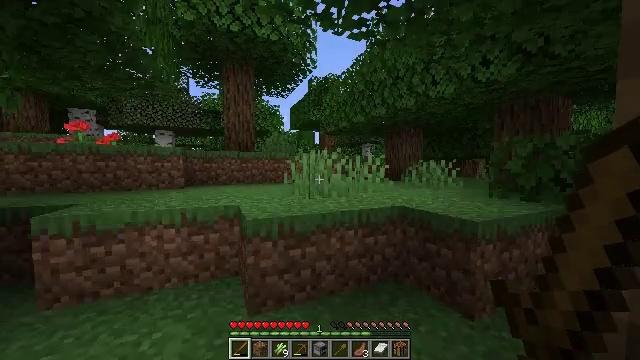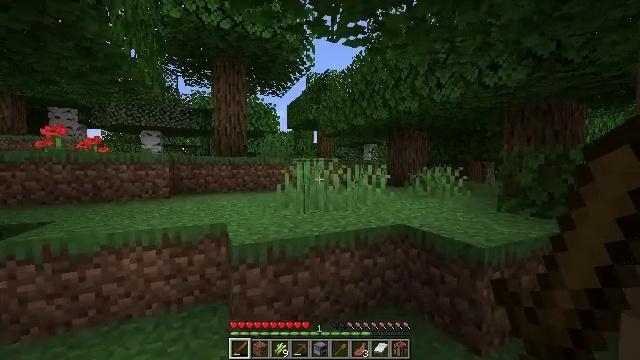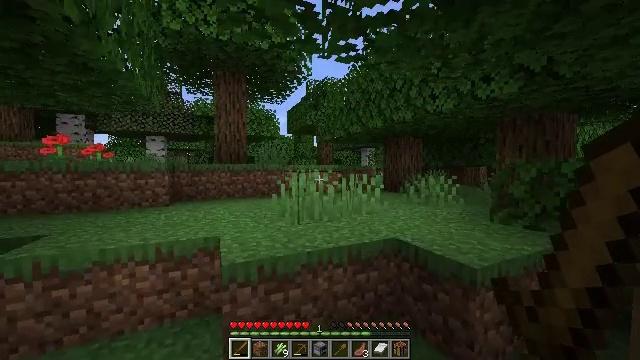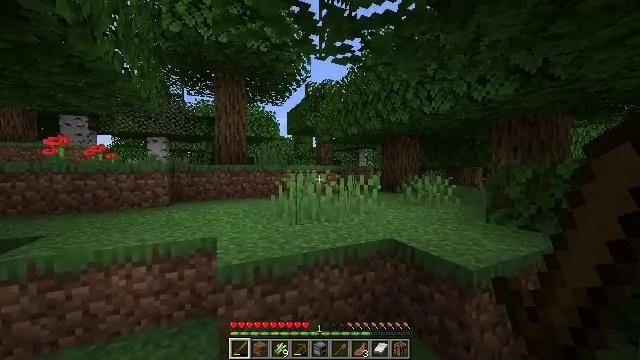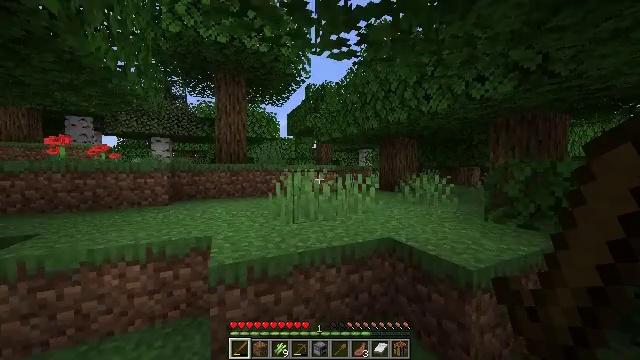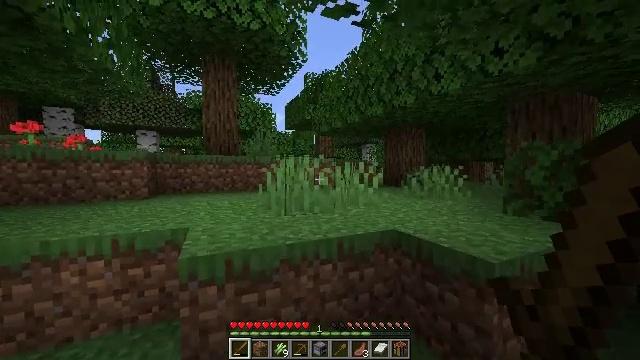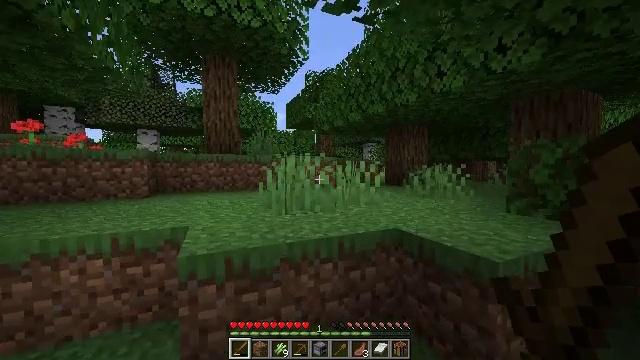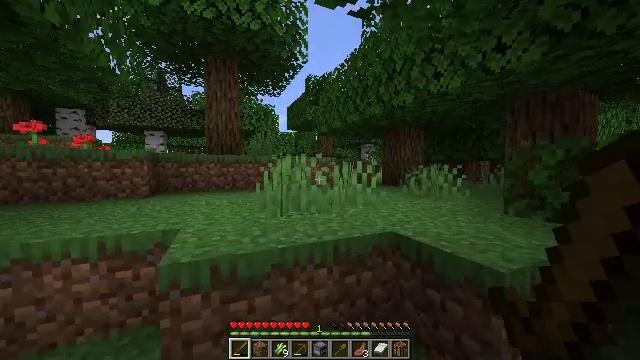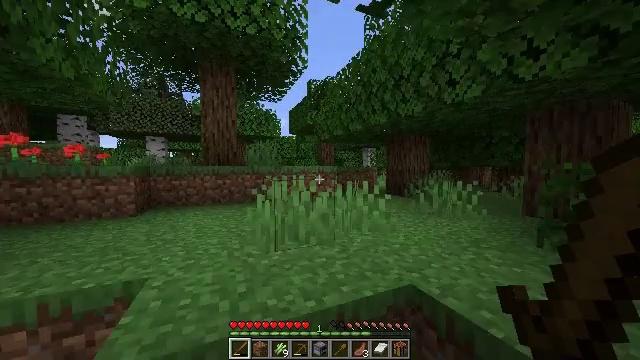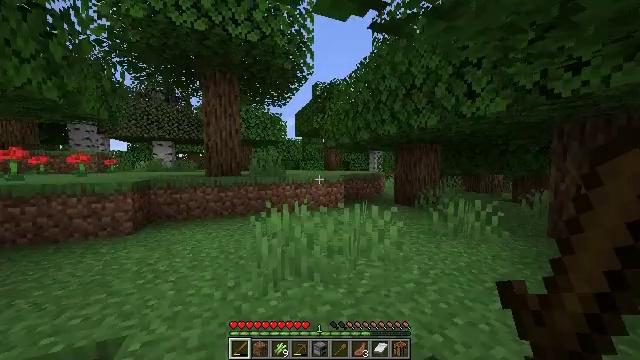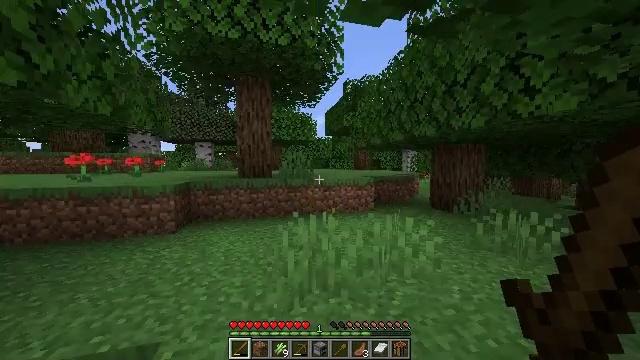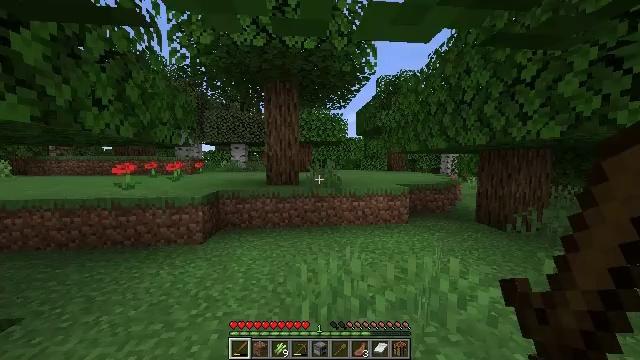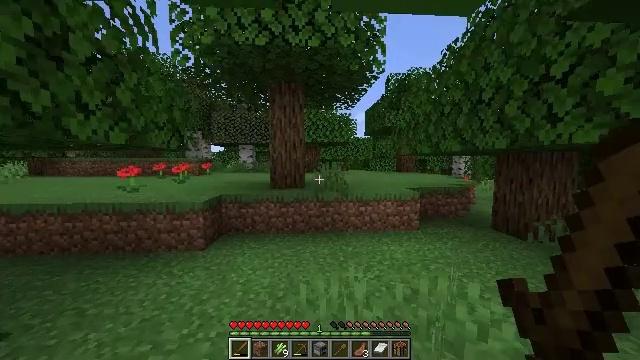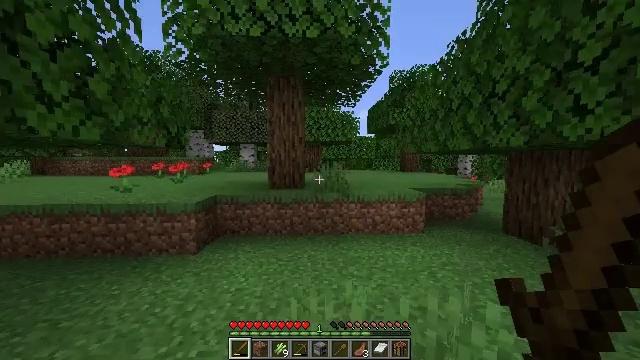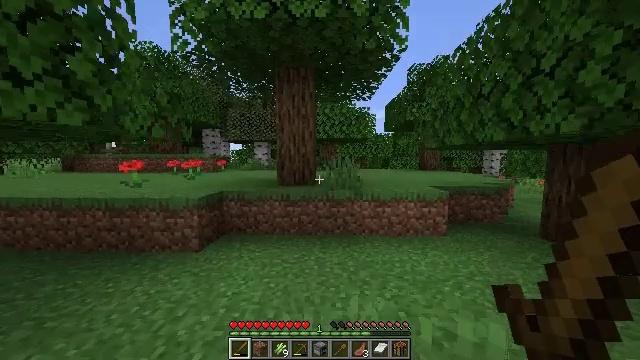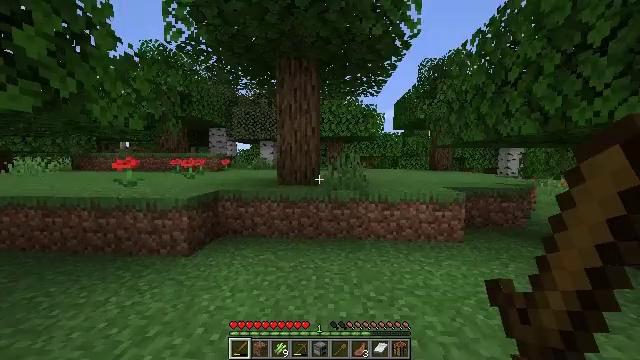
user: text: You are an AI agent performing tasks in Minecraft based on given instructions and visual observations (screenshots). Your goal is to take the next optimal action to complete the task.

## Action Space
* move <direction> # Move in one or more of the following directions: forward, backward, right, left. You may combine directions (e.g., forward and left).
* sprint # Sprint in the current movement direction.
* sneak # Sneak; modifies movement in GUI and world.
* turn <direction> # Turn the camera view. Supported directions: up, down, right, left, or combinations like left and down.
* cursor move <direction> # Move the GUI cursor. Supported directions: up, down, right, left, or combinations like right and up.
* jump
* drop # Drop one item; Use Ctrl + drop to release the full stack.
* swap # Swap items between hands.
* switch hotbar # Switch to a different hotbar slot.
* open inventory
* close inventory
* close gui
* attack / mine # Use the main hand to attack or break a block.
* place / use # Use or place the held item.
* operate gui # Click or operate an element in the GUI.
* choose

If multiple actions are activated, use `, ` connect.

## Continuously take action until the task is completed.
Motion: motion action
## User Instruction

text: Cut down the sugar cane stalks.
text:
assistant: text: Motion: move forward, sprint, jump
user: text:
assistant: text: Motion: move forward, sprint, jump
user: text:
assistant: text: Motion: move forward, sprint, jump
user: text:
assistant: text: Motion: move forward, sprint, jump
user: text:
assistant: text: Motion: move forward, sprint, jump
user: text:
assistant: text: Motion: move forward, sprint, jump
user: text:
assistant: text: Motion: move forward, sprint, jump
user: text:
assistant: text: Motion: move forward, sprint, jump
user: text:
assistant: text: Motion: move forward, sprint, turn left, jump
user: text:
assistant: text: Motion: move forward, sprint, turn left, jump
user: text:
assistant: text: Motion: move forward, sprint, turn left, jump
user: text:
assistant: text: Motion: move forward, sprint, turn left, jump
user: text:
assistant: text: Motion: move forward, sprint, jump
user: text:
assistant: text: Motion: move forward, sprint, turn left, jump
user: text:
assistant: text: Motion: move forward, sprint, turn left, jump
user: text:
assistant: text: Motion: move forward, sprint, turn left, jump
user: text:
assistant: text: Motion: move forward, sprint, jump
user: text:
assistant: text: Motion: move forward, sprint, jump
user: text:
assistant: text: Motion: move forward, sprint, jump
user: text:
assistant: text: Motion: move forward, sprint, jump
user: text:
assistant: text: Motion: move forward, sprint, jump
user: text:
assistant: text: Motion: move forward, sprint, jump
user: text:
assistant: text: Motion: move forward, sprint, jump
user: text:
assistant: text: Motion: move forward, sprint, jump
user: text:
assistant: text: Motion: move forward, sprint, turn right and down, jump
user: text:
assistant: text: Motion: move forward, sprint, turn right and down
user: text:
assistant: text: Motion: move forward, sprint, turn right
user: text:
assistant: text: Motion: move forward, sprint, turn right
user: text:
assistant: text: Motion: move forward, sprint, turn right
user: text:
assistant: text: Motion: move forward, sprint, turn right